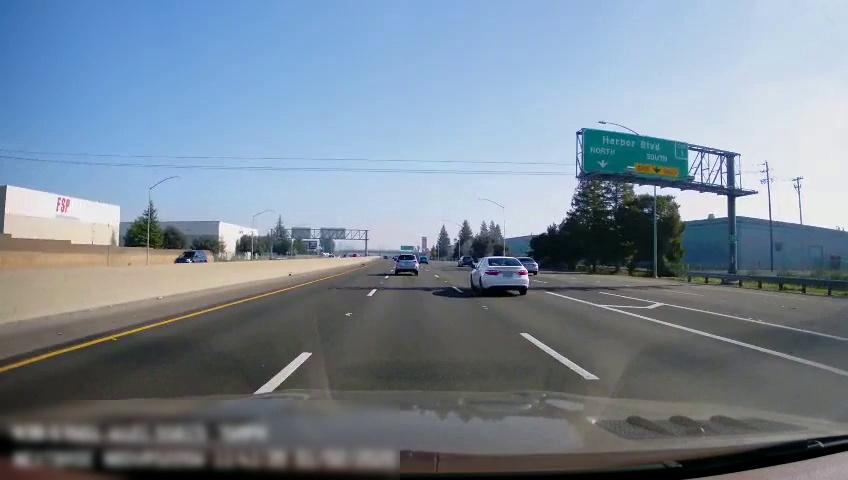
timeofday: Day
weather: Sunny
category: Vehicles | SUV
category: Drivable Space
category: Vehicles | SUV
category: Vehicles | Car
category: Vehicles | Car
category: Vehicles | Car
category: Vehicles | SUV
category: Lanes | Current Lane
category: Lanes | Current Lane
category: Lanes | Current Lane
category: Lanes | Alternate Lane
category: Lanes | Alternate Lane
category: Lanes | Alternate Lane
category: Traffic | Signs
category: Traffic | Signs
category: Traffic | Signs
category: Traffic | Signs